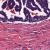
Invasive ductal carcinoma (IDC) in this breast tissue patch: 1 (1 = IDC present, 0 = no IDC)